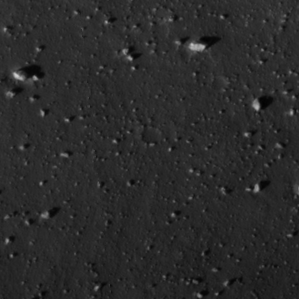
Label: non_frost